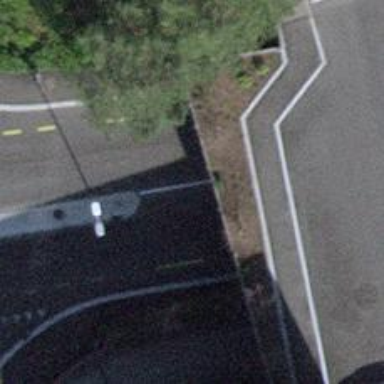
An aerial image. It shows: Secondary road with advisory cycle lane. The road surface is asphalt.